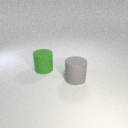
large gray rubber cylinder to the right of large green rubber cylinder